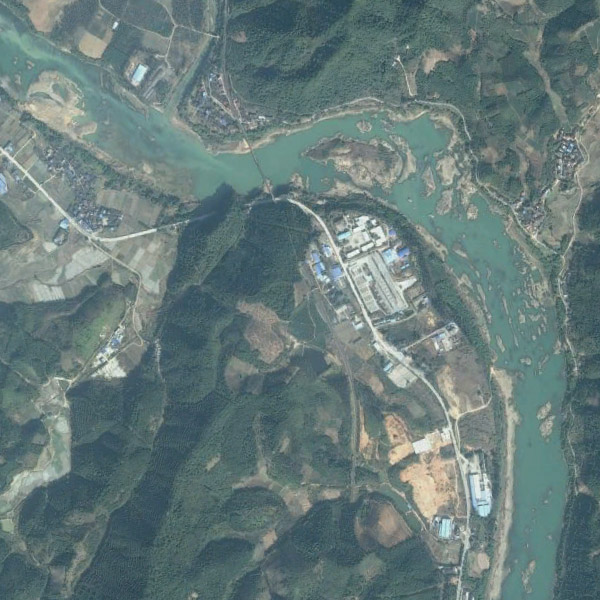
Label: River